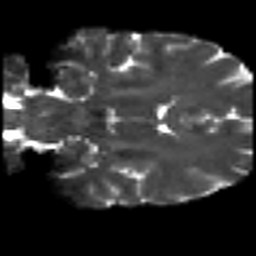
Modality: T2w
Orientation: coronal
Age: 37
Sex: female
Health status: ill
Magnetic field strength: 3 T
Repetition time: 8.4 s
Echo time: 0.0926 s